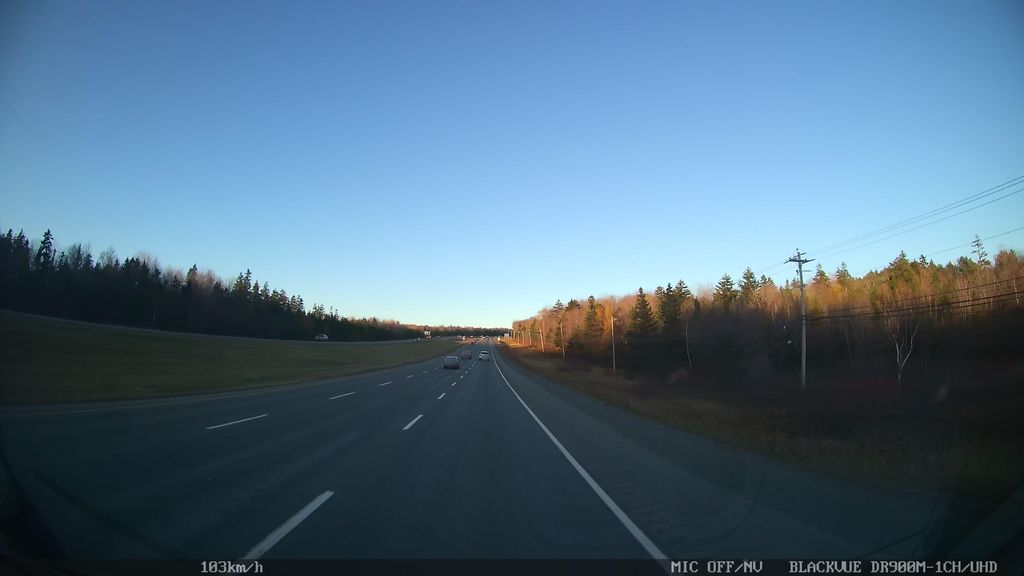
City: halifax